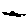
Label: car